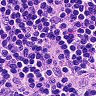
Metastatic tissue present: no